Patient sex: M
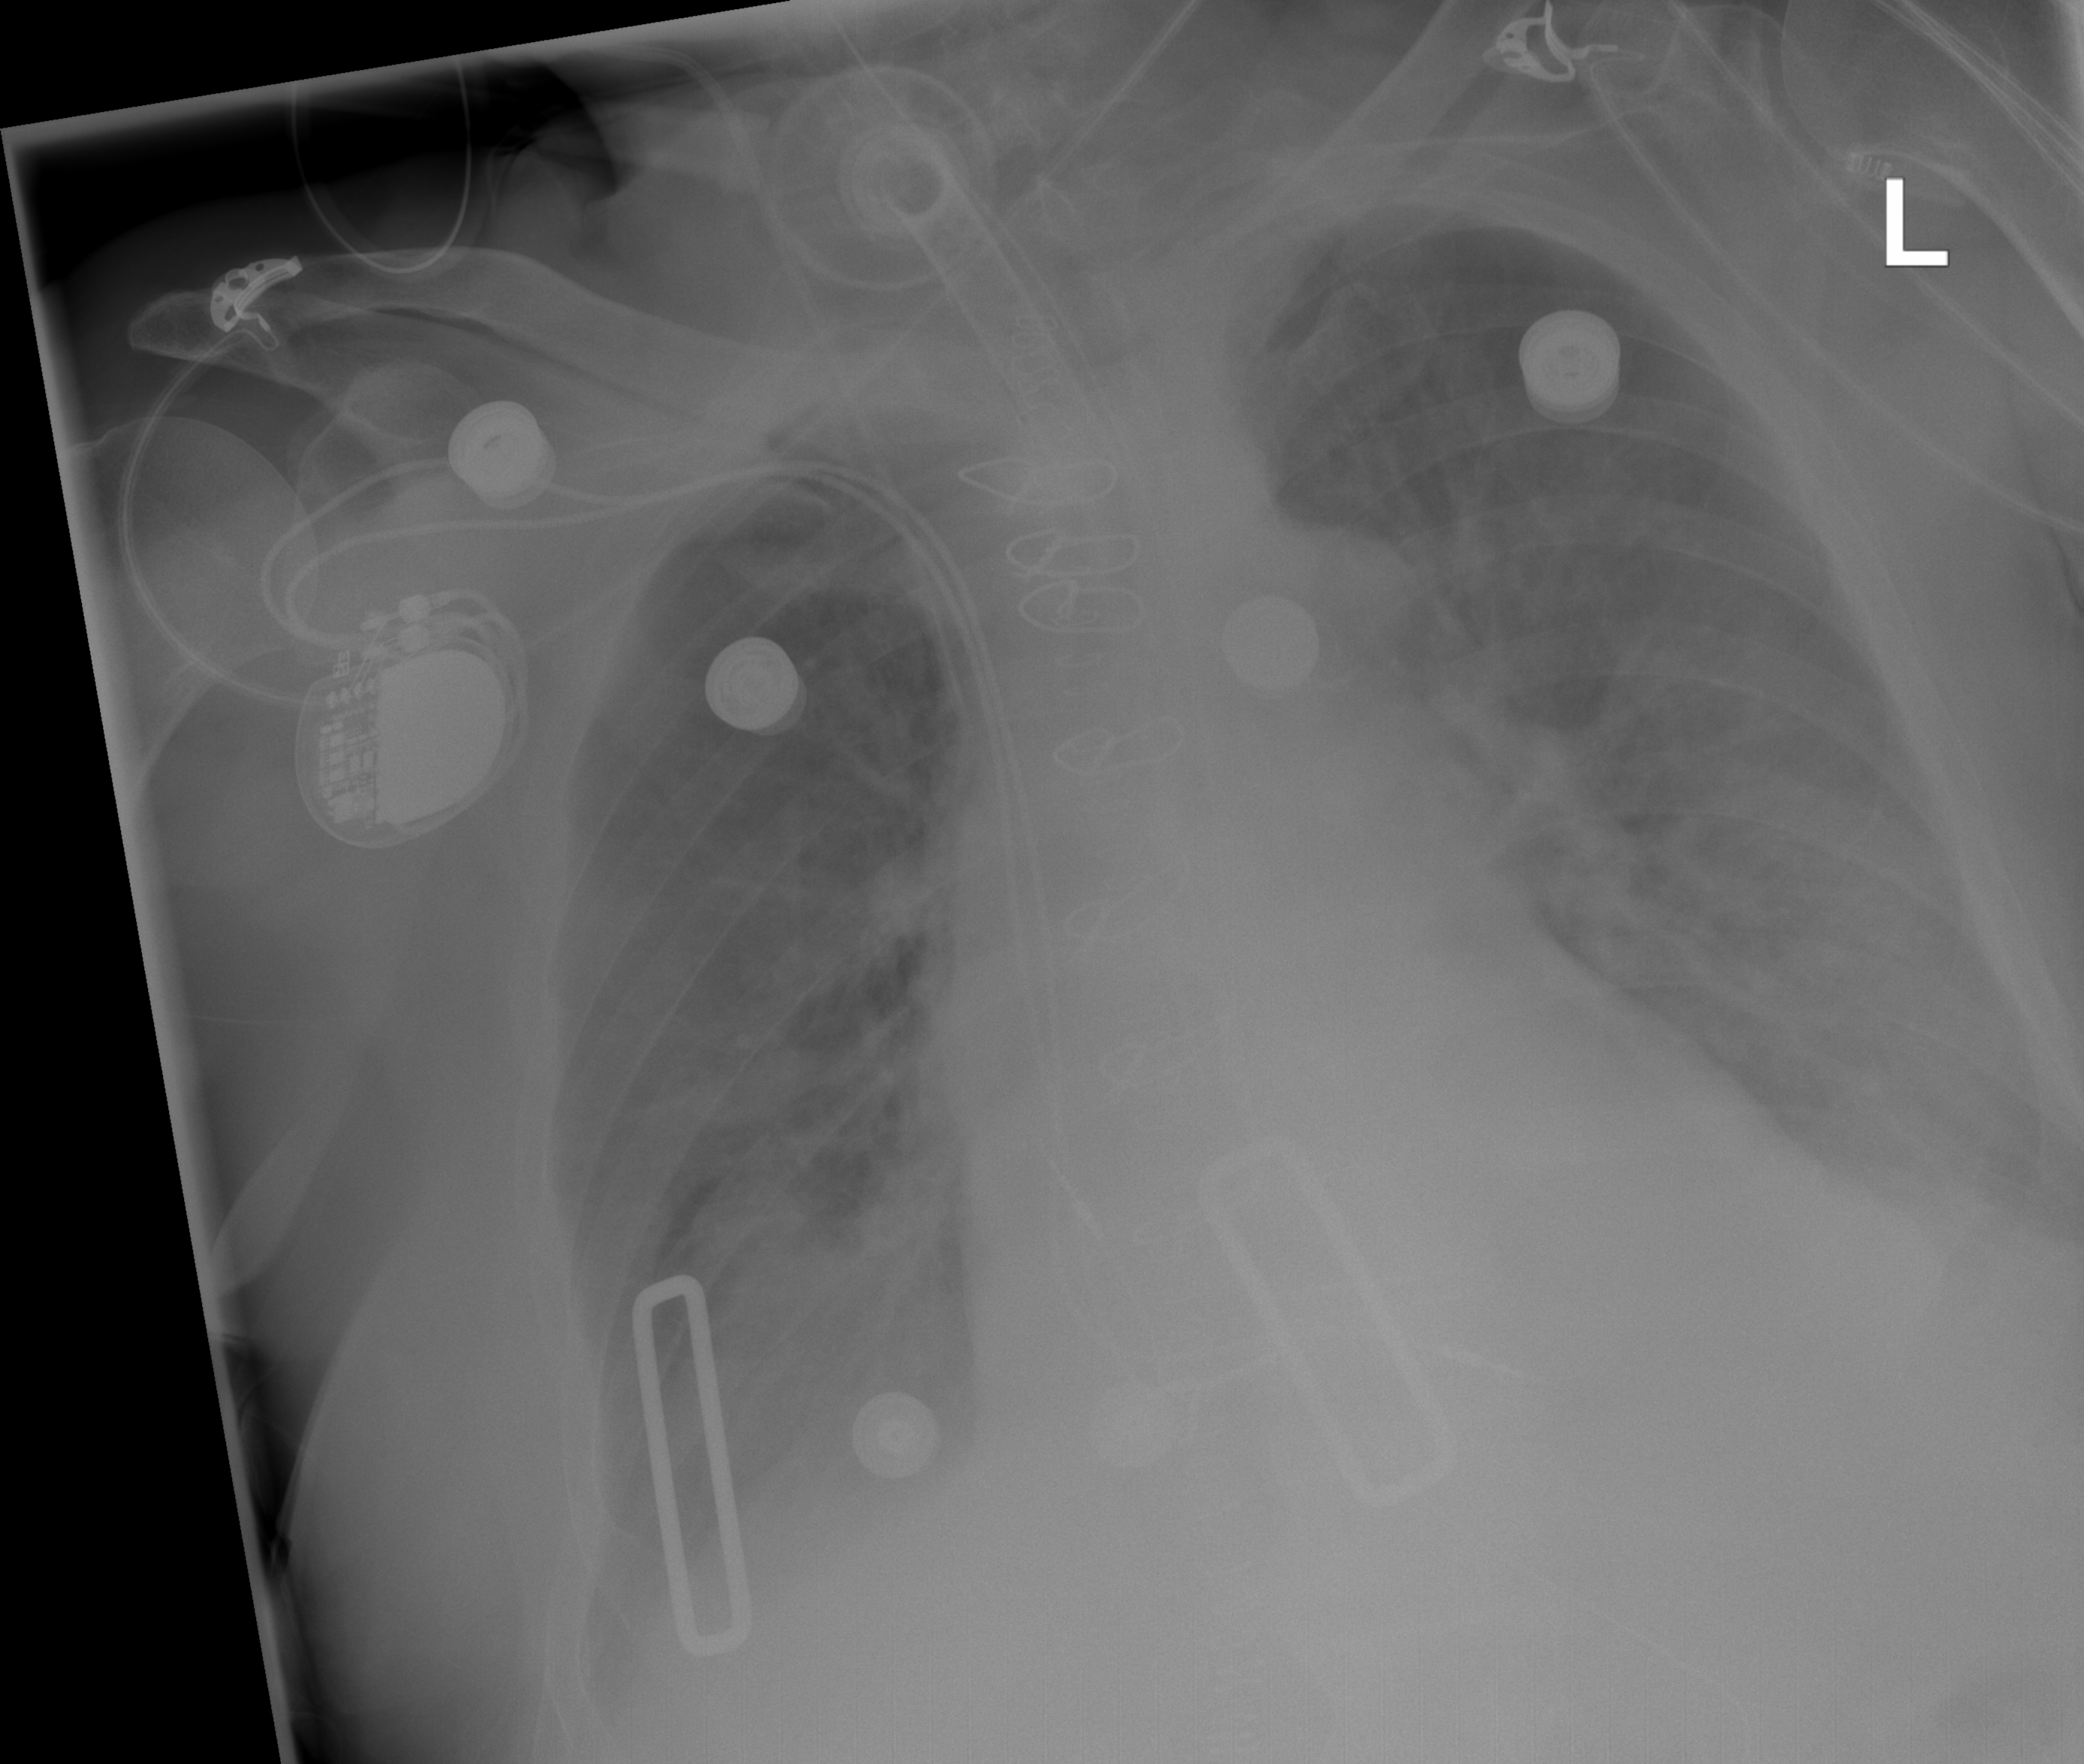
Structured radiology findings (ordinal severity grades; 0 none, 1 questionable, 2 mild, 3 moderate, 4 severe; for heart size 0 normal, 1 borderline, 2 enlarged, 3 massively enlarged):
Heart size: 0
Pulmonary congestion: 0
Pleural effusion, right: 2
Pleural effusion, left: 2
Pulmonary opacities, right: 0
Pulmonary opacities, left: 0
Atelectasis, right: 2
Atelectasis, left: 2